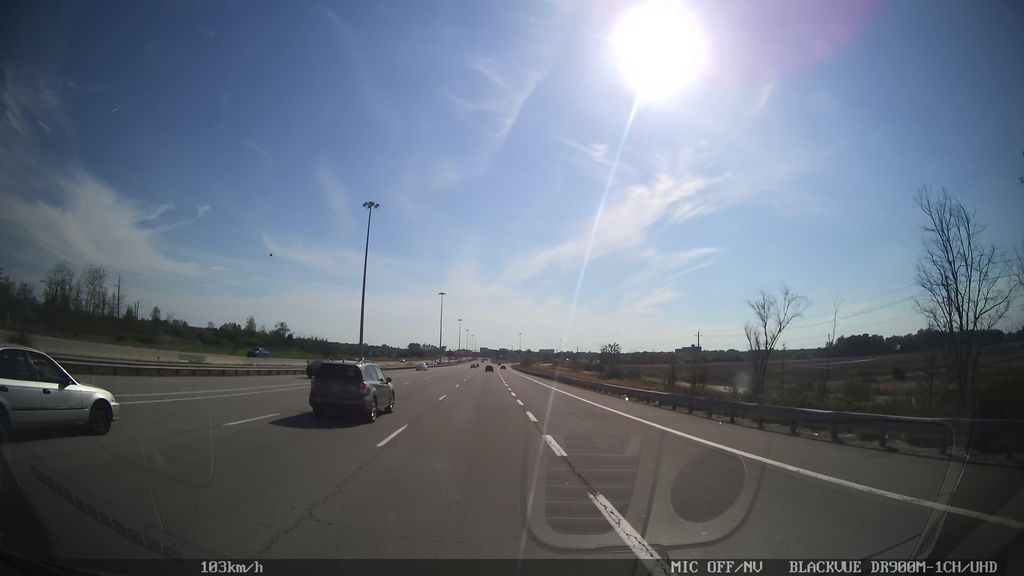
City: ottawa-gatineau